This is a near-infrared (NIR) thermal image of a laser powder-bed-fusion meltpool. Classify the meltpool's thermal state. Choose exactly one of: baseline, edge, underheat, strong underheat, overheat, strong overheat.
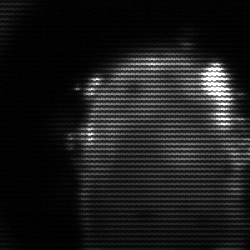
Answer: baseline